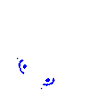
Particle: electron